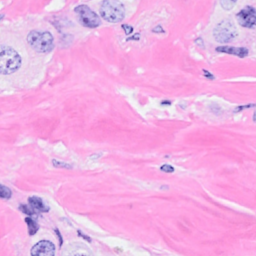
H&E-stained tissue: Breast